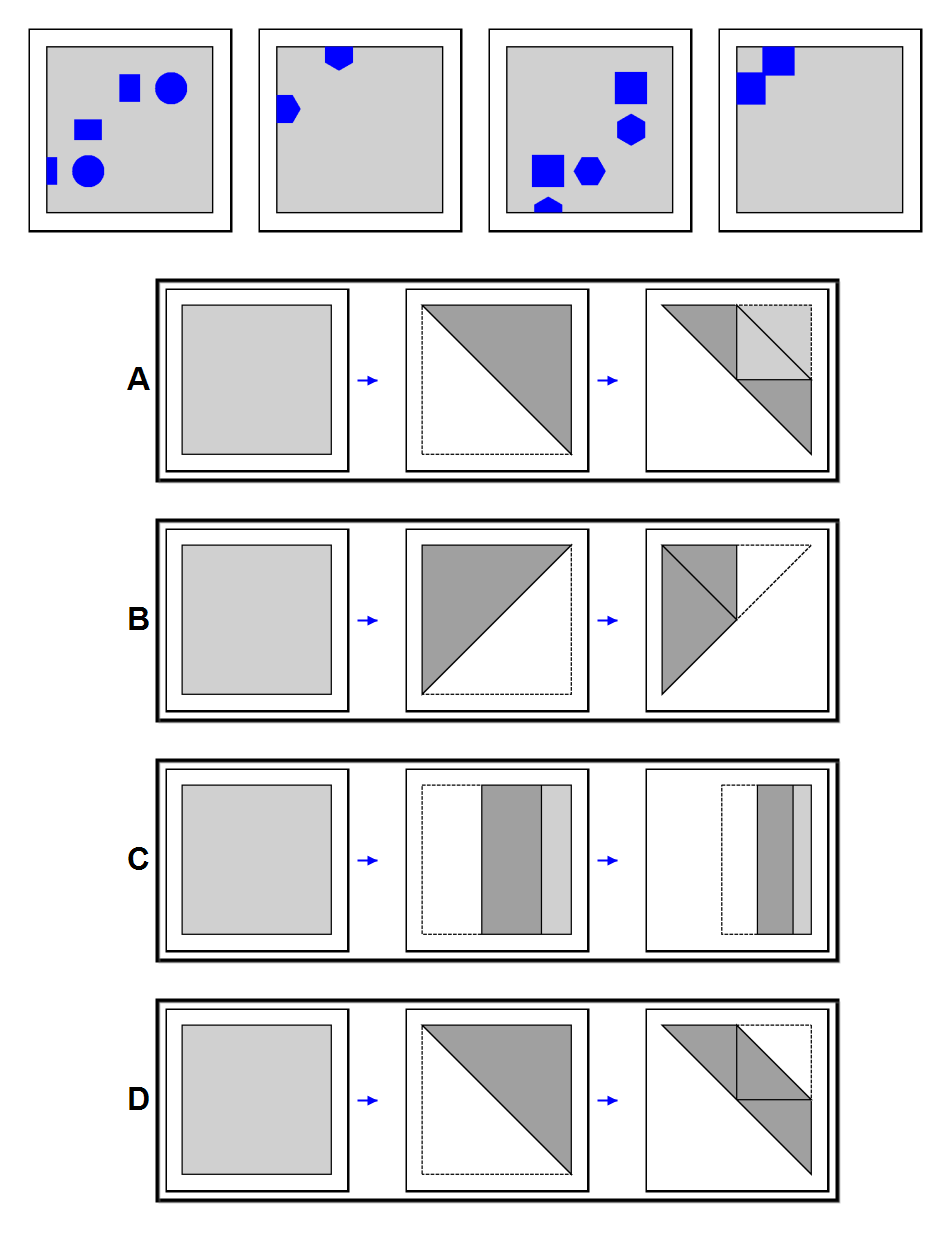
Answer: A